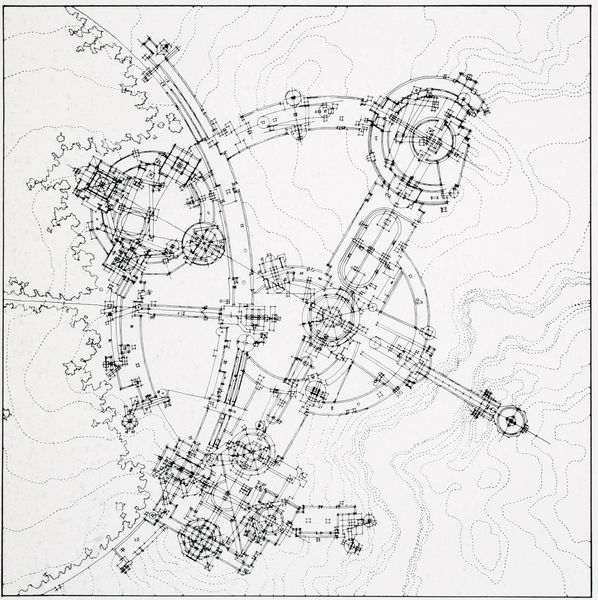
Titel: Idealstadt, Grundriss der Gesamtanlage
Künstler: Lebbeus Woods
Schlagwörter: skizze, zeichnung, kirche, rund, kreuz, dom, kreise, entwurf, plan, landkarte